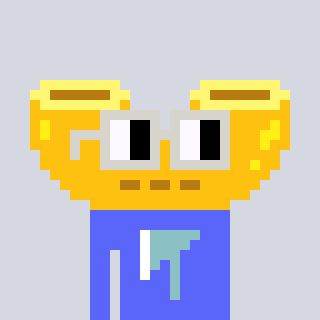
a pixel art character with square light gray glasses, a macaroni-shaped head and a purple-colored body on a cool background